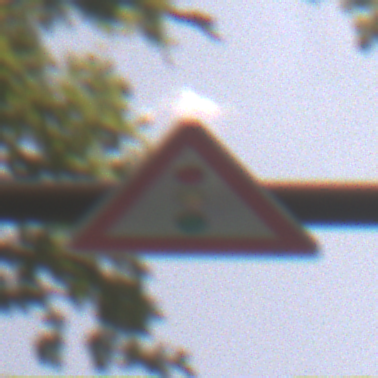
Verkehrszeichen: Lichtzeichenanlage
Umgebung: Outdoor, Nature
Tageszeit: Midday
Wetter: PartlyCloudy
Licht: Natural
Jahreszeit: NotSpecified
Kontrast: LowContrast